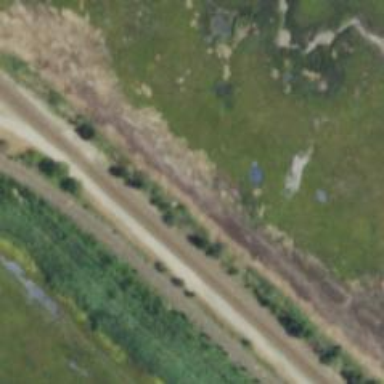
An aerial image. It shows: Railway track.